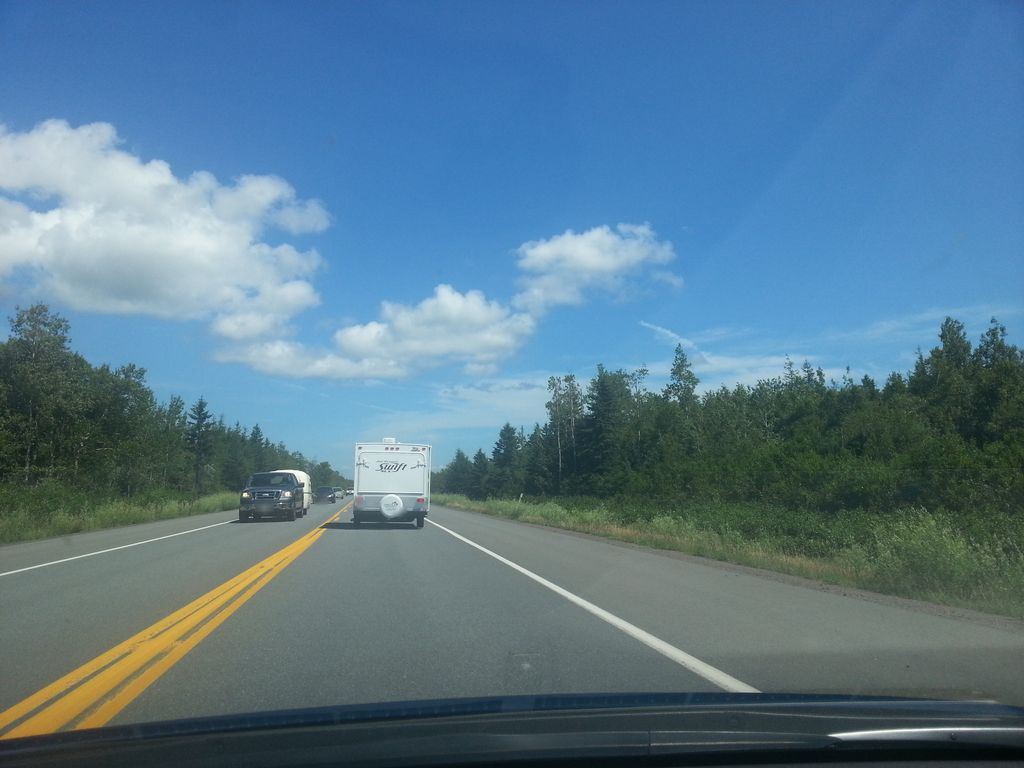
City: charlottetown